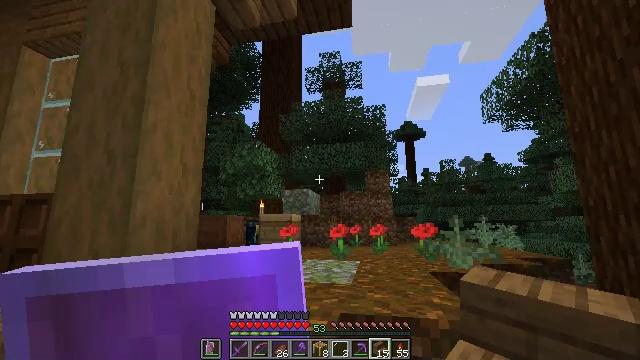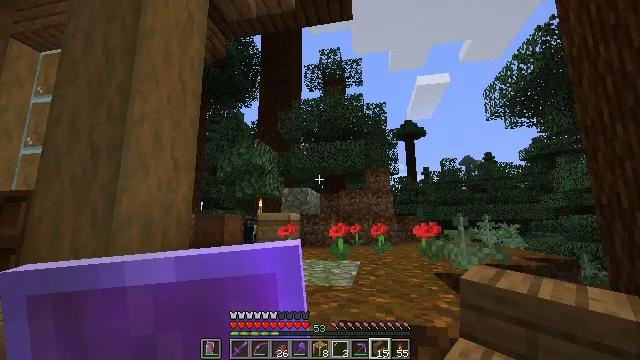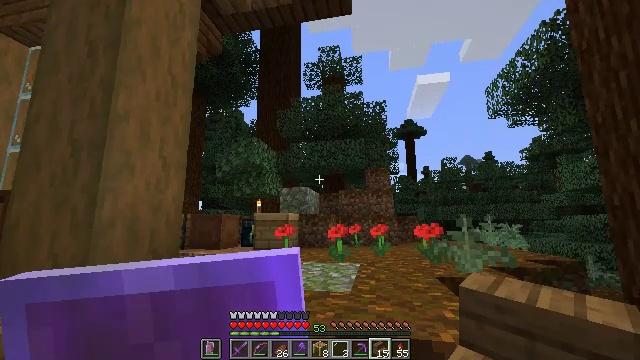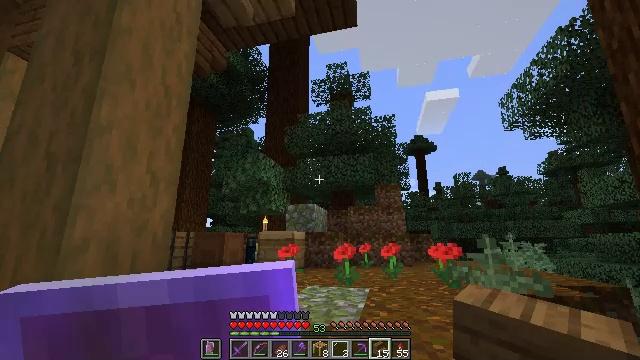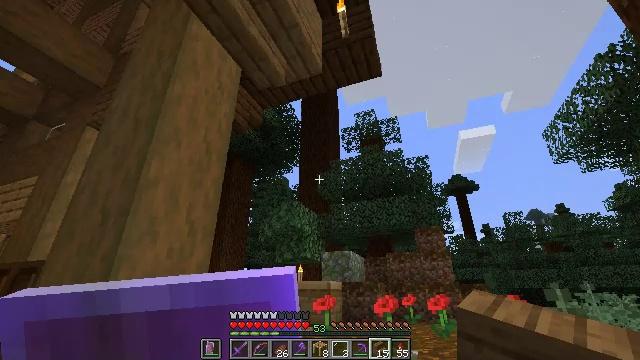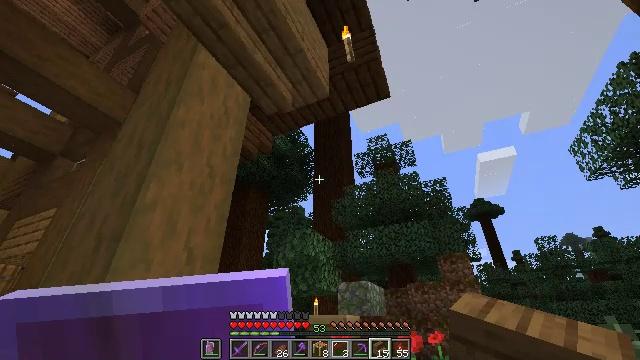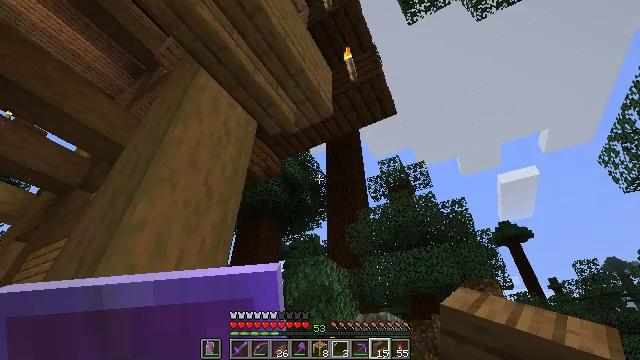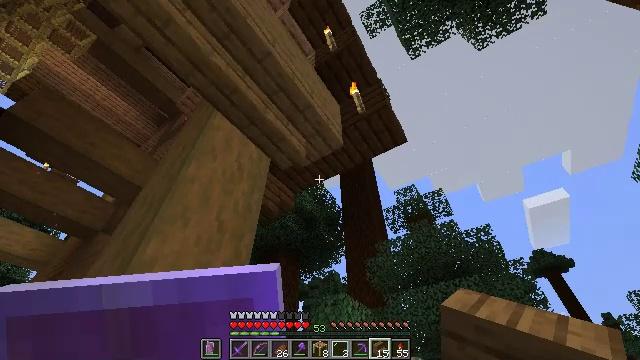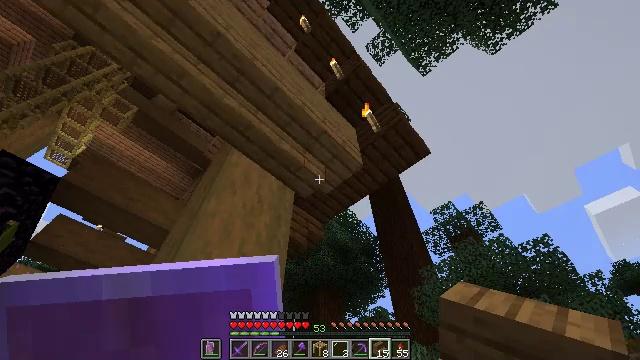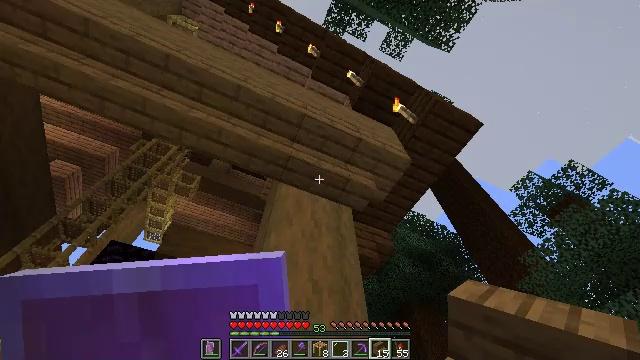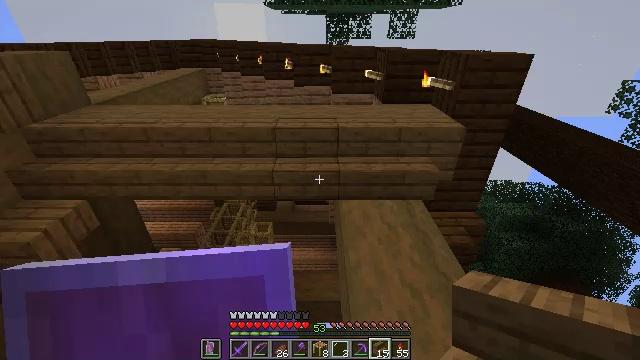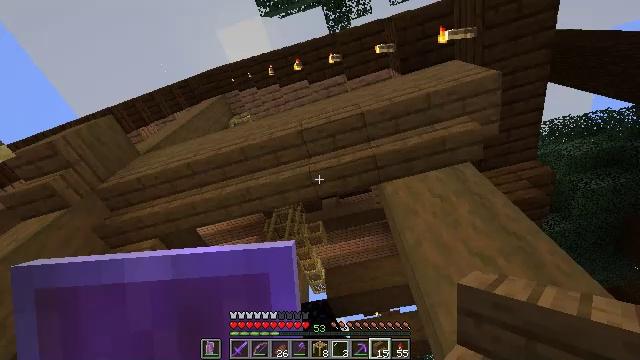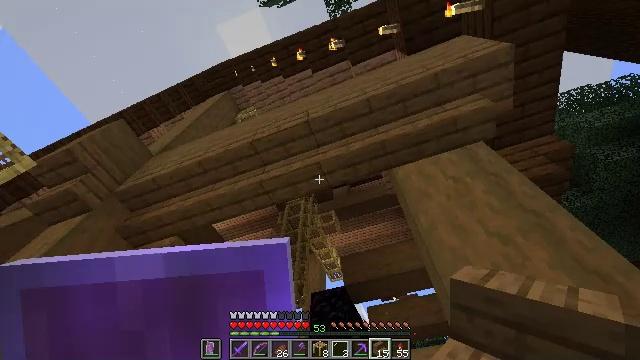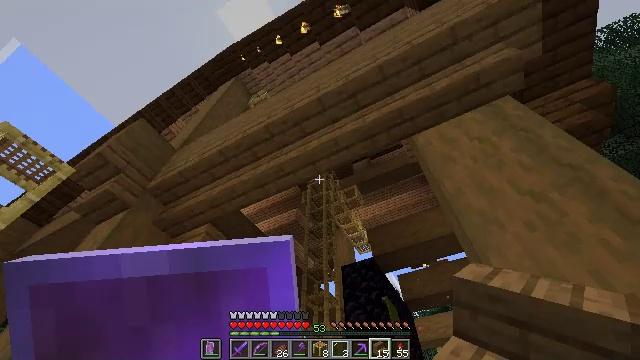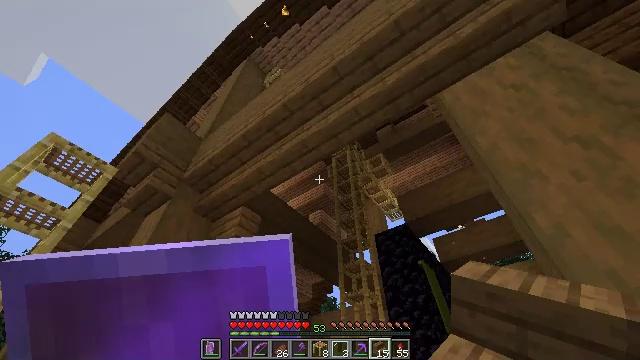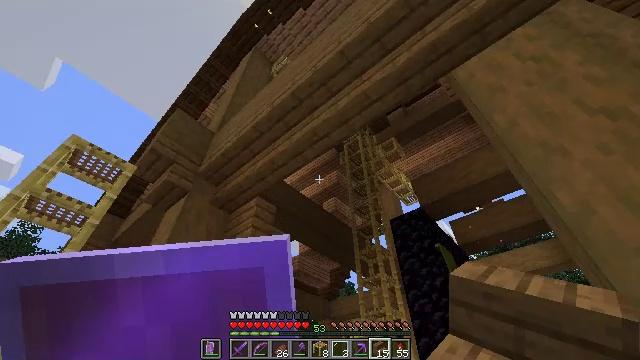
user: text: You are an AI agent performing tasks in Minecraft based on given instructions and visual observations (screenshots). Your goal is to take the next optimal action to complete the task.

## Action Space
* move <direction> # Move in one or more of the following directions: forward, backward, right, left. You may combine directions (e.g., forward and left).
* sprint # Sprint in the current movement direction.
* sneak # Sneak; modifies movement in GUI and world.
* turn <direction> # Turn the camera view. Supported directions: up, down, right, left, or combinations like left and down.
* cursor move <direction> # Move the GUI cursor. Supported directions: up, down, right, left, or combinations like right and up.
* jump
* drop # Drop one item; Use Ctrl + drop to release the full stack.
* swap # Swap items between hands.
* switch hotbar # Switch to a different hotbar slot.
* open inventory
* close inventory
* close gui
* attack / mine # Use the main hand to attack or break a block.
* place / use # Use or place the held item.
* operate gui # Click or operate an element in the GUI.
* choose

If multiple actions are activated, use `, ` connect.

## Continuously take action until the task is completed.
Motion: motion action
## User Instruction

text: Reclaim the spruce stairs for reuse.
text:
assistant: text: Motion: move forward
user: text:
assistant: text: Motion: move forward
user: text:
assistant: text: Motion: move forward, turn left and up
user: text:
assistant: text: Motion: move forward, turn left and up
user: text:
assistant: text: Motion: move forward, turn left and up
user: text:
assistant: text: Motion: move forward, turn left and up
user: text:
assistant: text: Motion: move forward, turn left and up
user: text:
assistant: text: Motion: move forward, turn left and up
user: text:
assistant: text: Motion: turn left and up
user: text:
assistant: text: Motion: turn left and up
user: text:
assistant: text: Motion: turn left and down
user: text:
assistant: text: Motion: turn left and down
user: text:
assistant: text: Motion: turn left and down
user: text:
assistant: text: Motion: turn left and down
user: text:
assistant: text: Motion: turn left and down
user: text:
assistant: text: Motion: no_op
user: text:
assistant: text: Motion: no_op
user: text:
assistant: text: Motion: no_op
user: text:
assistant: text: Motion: no_op
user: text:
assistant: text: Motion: no_op
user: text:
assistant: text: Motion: no_op
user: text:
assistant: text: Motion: no_op
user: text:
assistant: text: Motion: no_op
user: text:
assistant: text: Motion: no_op
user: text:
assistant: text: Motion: no_op
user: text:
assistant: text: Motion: no_op
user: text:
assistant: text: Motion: move left
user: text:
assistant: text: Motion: move left
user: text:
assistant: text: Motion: move left
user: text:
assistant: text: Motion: move left